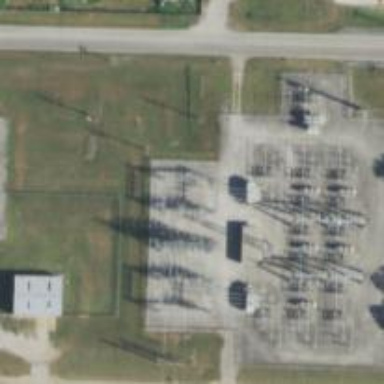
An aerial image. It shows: Power substation.